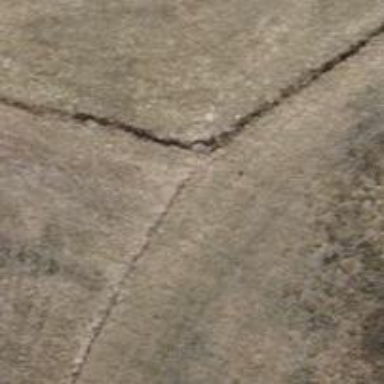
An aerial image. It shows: Ditch in the surroundings.